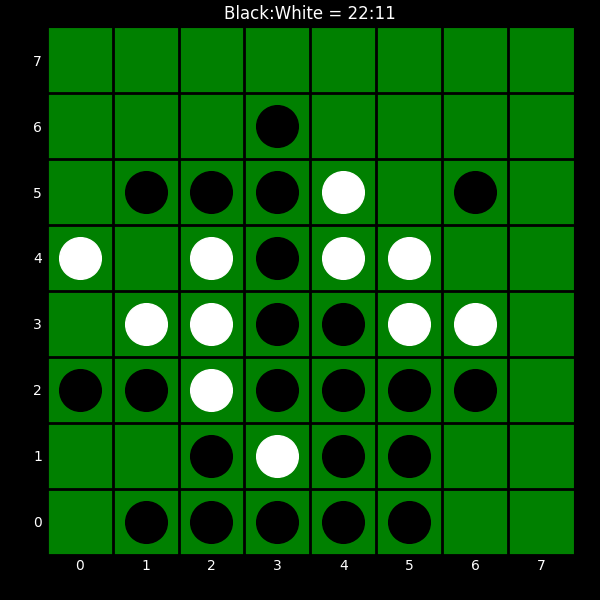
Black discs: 22
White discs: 11